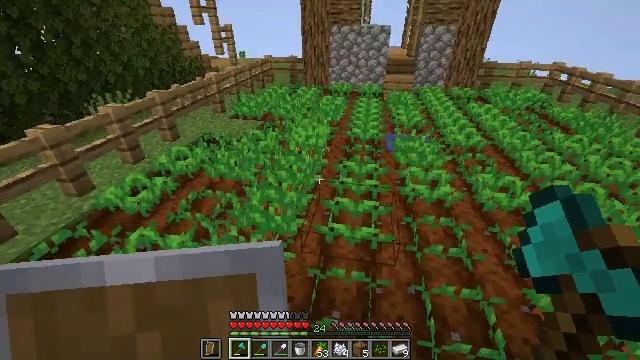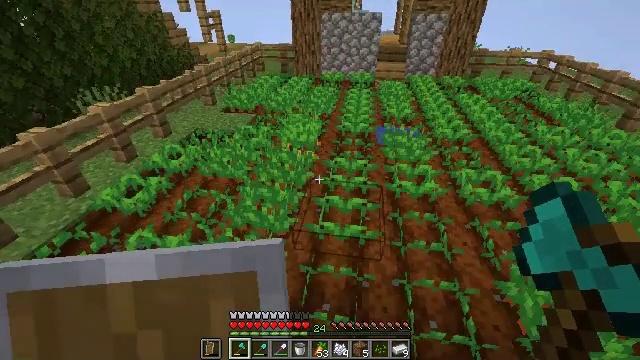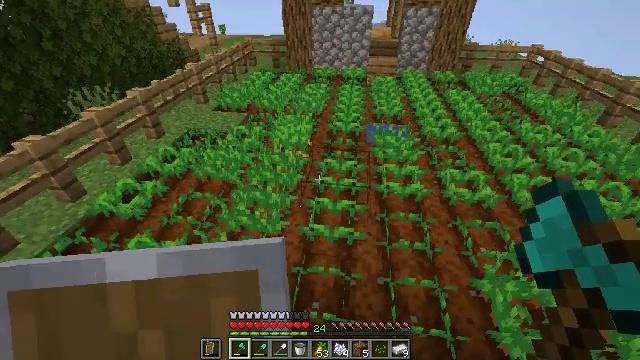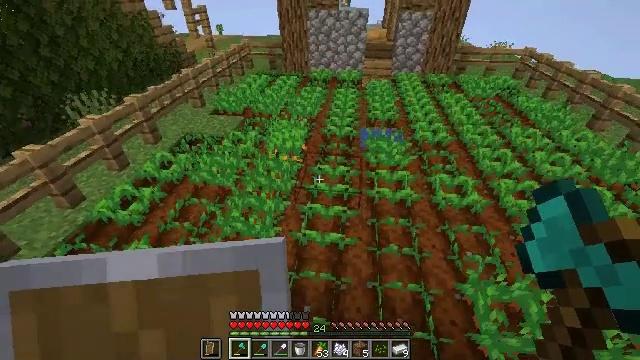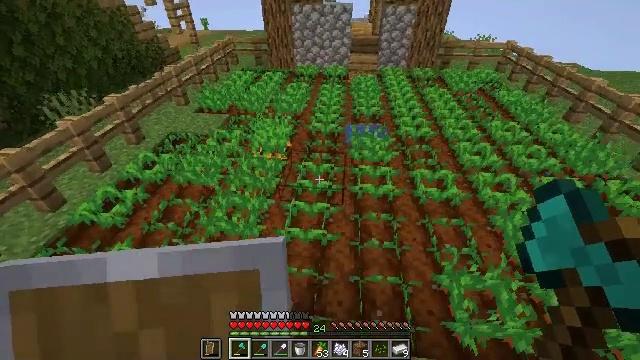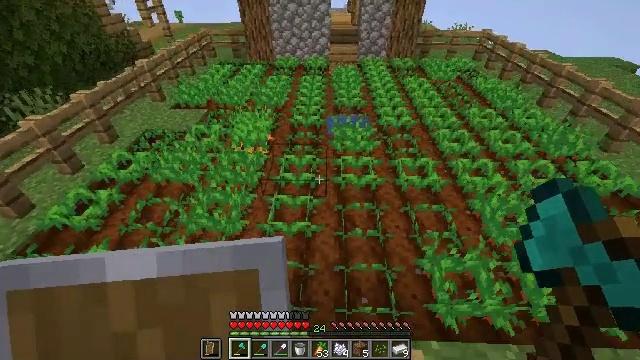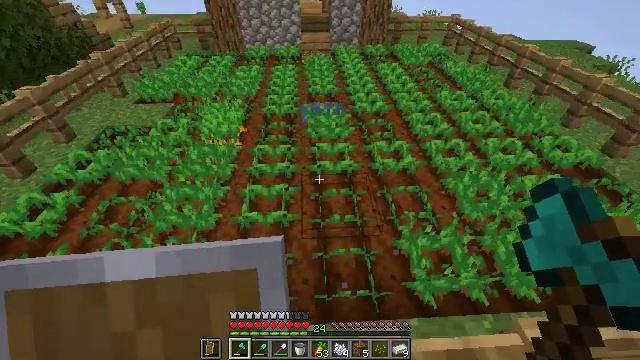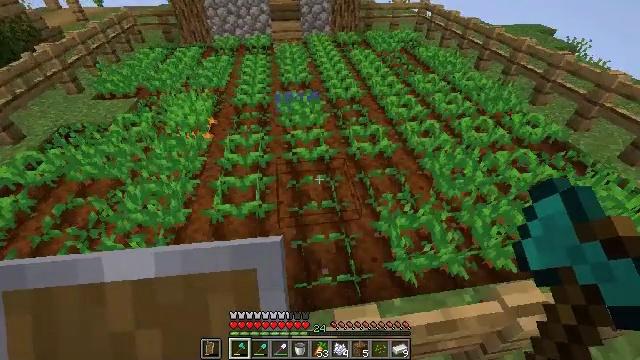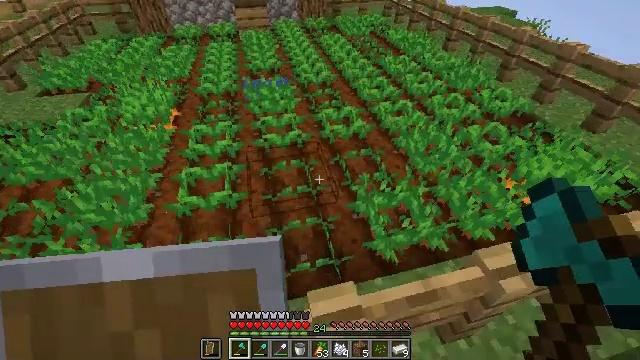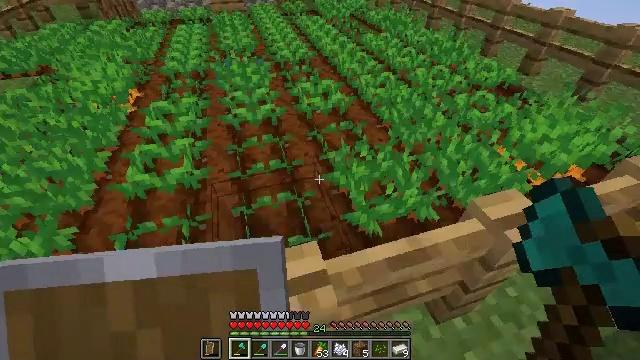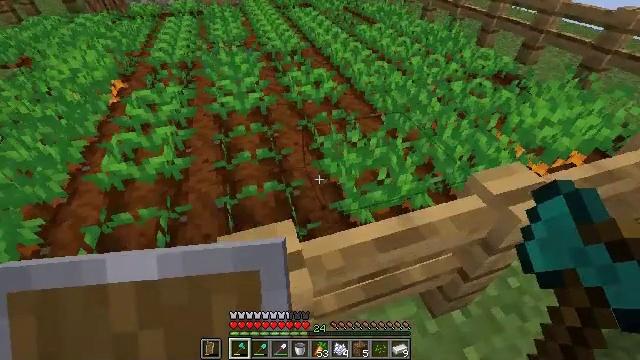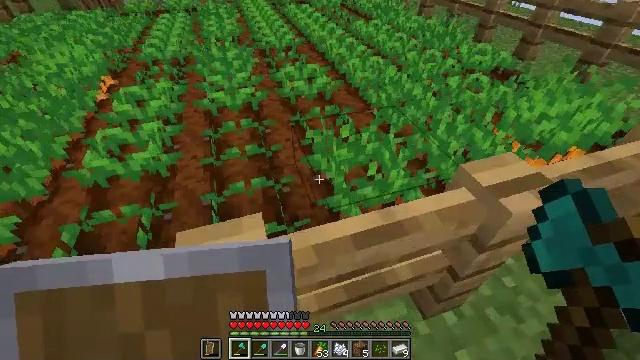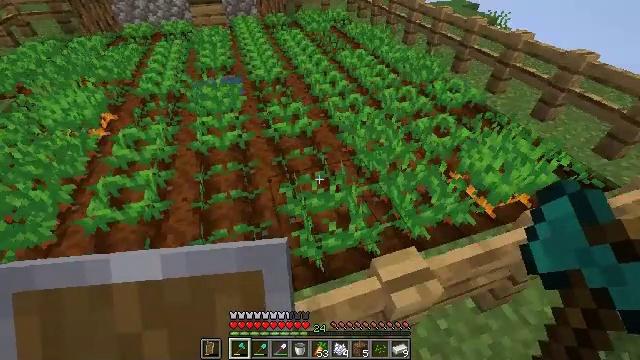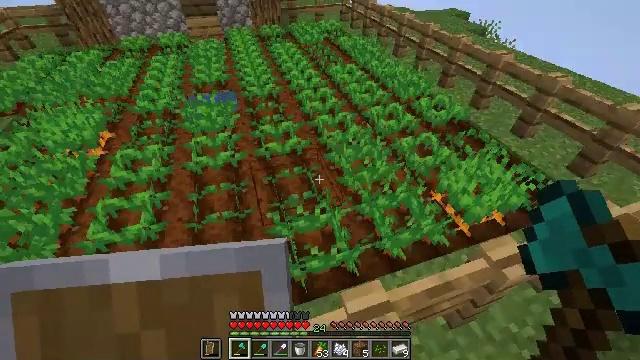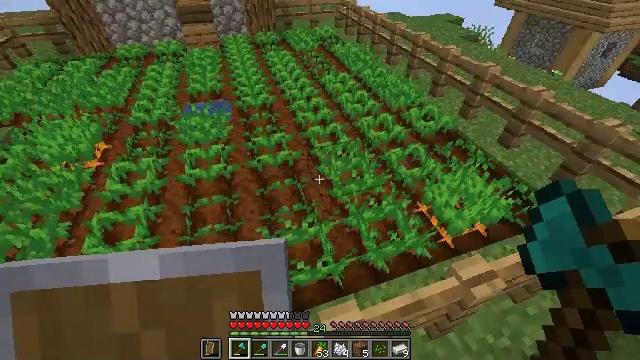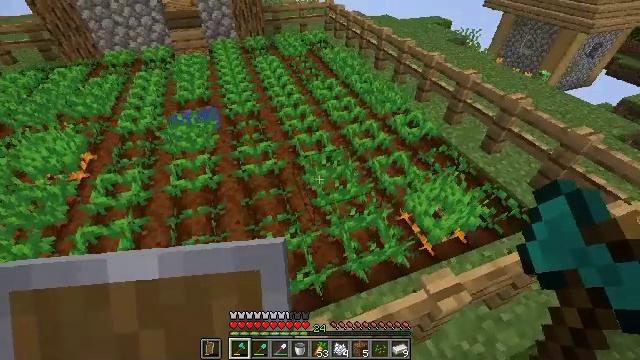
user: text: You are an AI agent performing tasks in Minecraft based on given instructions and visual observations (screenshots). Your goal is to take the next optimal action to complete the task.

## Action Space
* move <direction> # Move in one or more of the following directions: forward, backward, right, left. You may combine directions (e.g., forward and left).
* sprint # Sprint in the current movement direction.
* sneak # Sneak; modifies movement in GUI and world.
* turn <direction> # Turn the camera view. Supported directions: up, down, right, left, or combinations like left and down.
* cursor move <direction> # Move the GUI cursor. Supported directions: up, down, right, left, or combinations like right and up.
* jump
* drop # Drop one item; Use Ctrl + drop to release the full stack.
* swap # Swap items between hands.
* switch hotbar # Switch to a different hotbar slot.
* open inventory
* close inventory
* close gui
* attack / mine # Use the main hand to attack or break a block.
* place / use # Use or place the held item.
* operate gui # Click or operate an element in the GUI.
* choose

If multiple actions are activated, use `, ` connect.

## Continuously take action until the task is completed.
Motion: motion action
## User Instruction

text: Mine the fully grown carrots.
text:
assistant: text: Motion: move forward and move right, turn right and down, jump
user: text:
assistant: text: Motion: move forward and move right, turn right and down, jump
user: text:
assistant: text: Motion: move forward and move right, jump
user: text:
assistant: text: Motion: move forward and move right, turn right and down, jump
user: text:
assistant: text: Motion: move forward and move right, turn right and down, jump
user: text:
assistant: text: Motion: move forward and move right, turn right and down, jump
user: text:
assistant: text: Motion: move forward and move right, turn right and down, jump
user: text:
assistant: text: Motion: move forward and move right, turn right and down, jump
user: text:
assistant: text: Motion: move forward and move right, turn right, jump
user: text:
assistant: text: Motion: move forward and move right, sprint, jump
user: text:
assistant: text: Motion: move forward and move right, sprint, jump
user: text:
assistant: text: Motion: move forward and move right, sprint, jump
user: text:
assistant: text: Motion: move forward and move right, sprint, jump
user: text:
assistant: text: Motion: move forward and move right, sprint, jump
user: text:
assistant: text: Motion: move forward and move right, sprint, turn right, jump
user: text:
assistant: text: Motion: move forward and move right, sprint, turn right, jump
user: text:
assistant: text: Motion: move forward and move right, sprint, turn right, jump
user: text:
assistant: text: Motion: move forward and move right, sprint, turn right, jump
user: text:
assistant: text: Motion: move forward and move right, sprint, turn right, jump
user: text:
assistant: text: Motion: move forward and move right, sprint, jump
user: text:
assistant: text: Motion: move forward and move right, sprint, jump
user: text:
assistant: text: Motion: move forward and move right
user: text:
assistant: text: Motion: no_op
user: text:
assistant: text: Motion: no_op
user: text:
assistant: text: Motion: turn left and down
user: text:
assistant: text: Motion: turn left
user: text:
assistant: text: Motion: turn left
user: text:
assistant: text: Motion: no_op
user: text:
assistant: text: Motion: no_op
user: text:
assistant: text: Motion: no_op